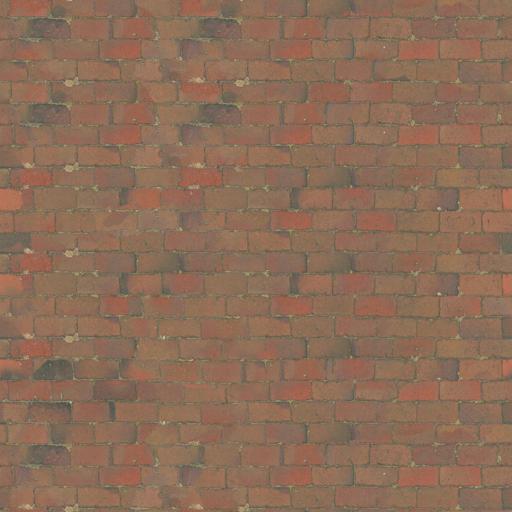
Tags: orange pavement paving stones